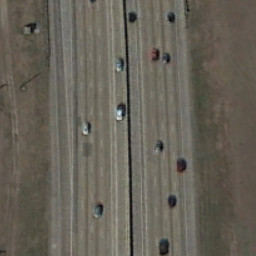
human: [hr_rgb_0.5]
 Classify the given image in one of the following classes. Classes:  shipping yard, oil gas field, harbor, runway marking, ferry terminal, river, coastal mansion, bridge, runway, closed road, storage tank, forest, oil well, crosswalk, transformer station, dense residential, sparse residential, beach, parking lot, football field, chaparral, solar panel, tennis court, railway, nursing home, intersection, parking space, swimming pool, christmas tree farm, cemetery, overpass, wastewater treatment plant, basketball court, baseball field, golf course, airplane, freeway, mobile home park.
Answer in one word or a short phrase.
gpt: freeway